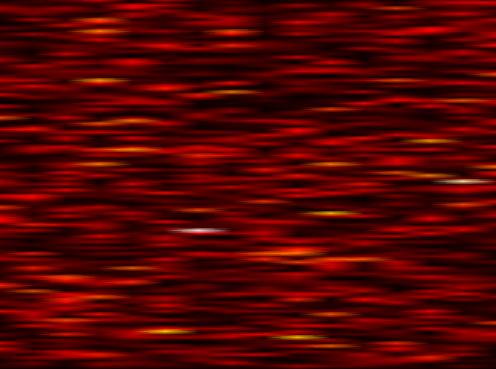
Label: OFDM